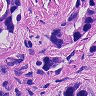
Metastatic tissue present: yes